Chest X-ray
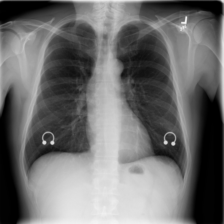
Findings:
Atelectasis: negative
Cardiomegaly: negative
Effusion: negative
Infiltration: negative
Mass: negative
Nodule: negative
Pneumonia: negative
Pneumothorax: negative
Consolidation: negative
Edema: negative
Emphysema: negative
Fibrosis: negative
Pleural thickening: negative
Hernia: negative